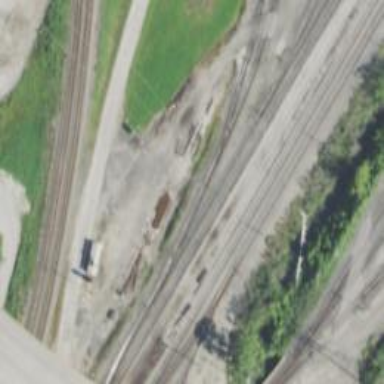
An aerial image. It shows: Railway spur service.